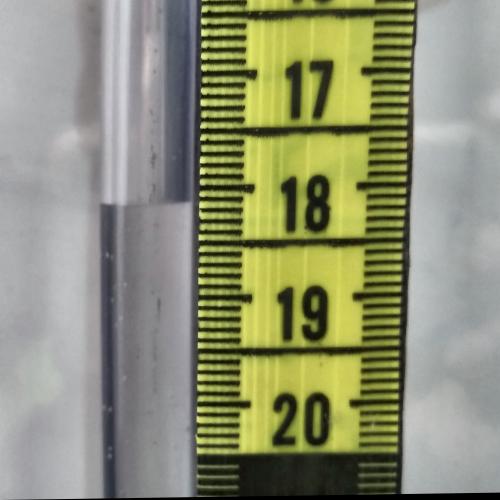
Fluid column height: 18.1 cm